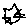
Label: cat